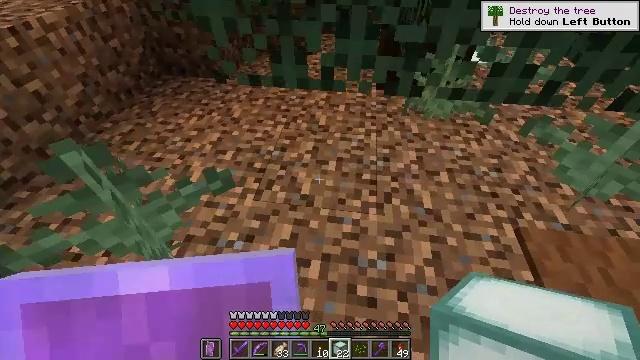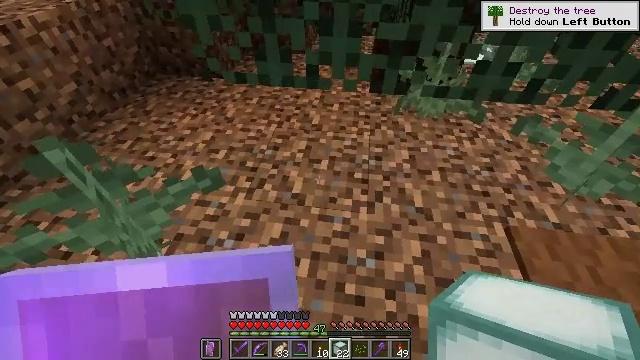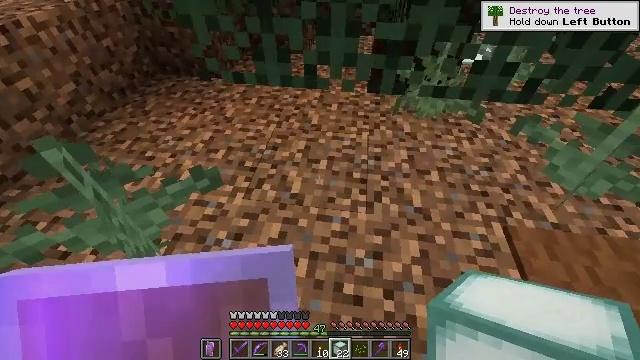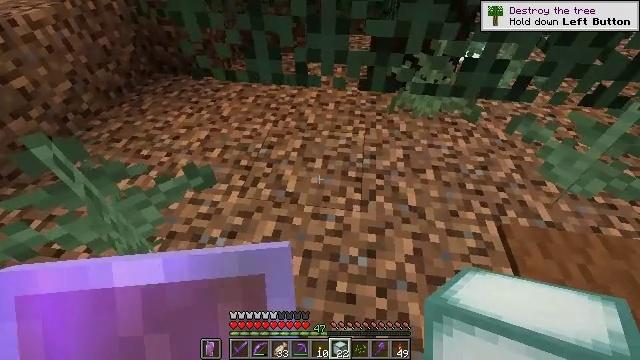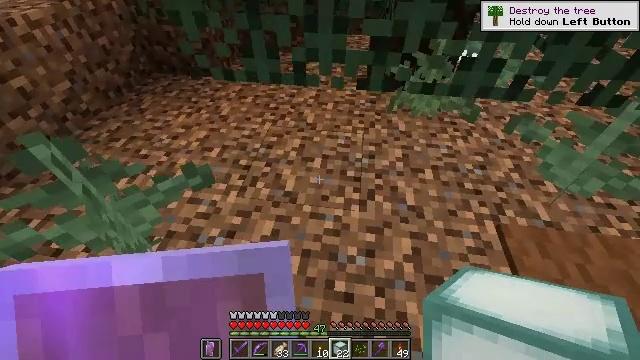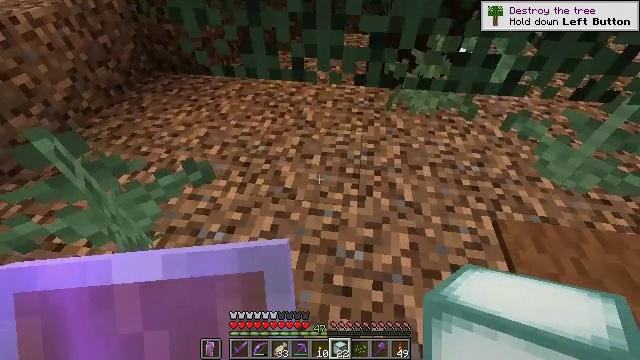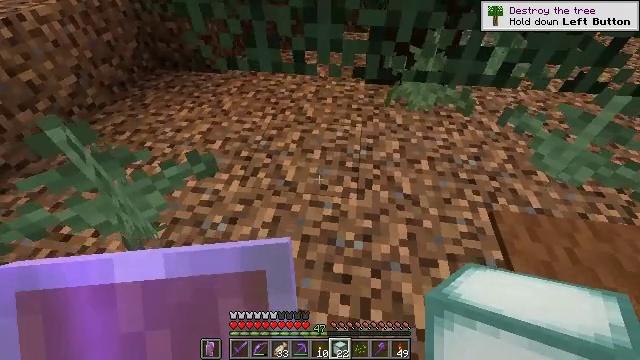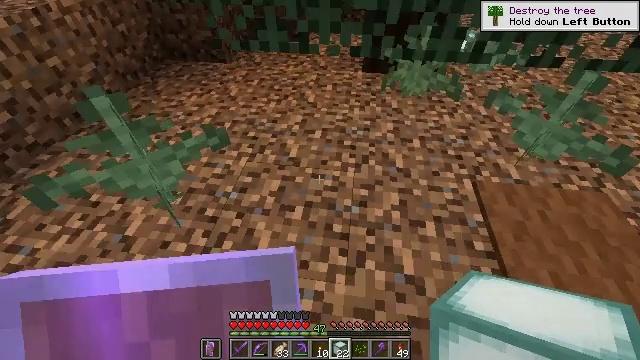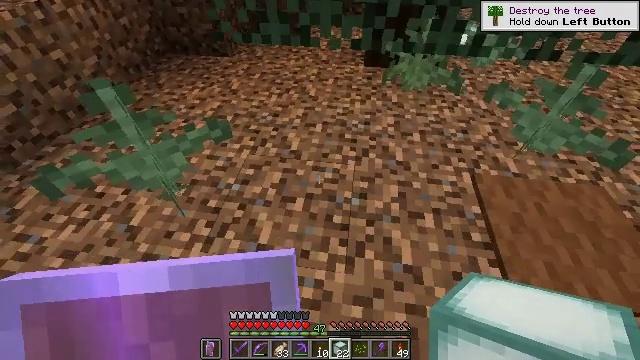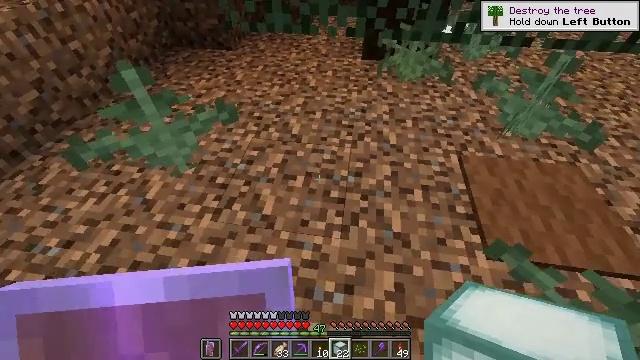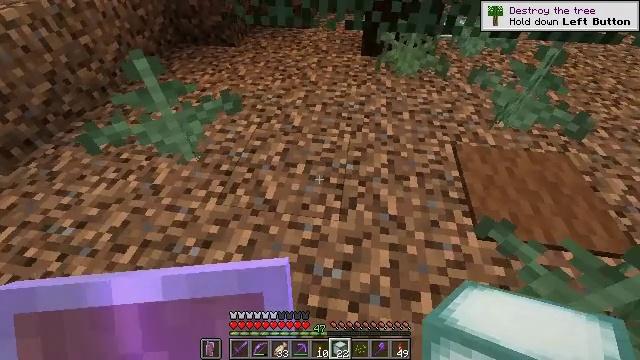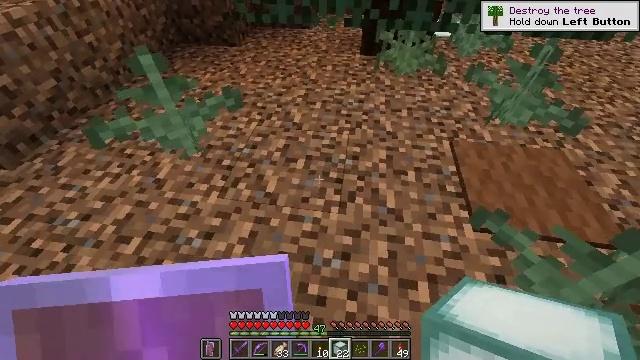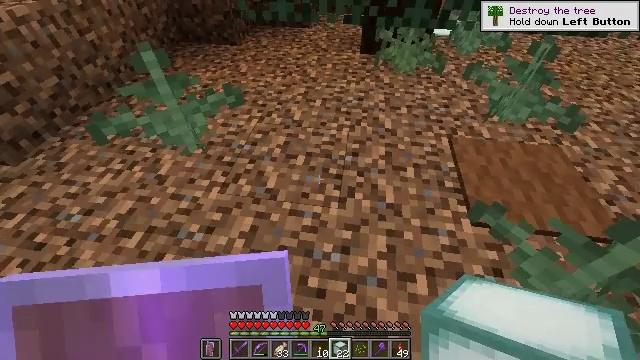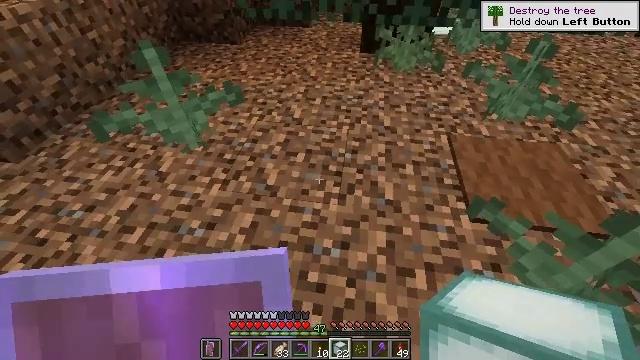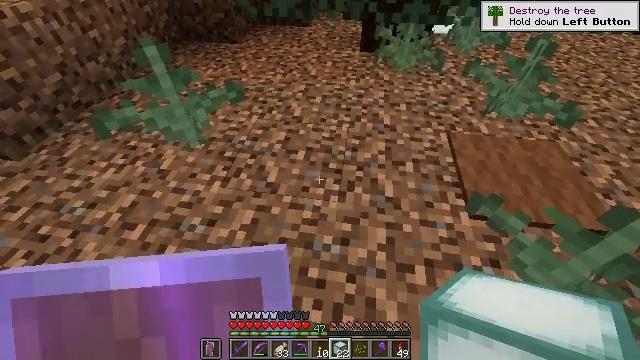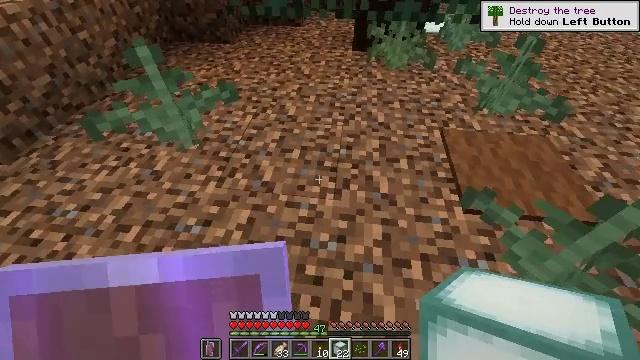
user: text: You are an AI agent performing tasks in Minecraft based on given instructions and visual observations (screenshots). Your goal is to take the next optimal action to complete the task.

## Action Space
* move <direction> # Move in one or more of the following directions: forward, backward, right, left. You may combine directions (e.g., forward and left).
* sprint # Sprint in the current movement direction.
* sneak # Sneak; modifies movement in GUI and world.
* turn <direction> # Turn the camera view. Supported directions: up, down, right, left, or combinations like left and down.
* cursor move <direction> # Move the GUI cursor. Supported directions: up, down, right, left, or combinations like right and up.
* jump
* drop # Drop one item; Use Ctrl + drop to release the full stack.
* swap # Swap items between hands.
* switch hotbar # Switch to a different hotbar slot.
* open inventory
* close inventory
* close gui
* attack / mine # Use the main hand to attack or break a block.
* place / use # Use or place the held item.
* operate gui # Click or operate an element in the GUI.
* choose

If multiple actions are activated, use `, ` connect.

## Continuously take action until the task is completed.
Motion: motion action
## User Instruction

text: Attack the ground to gather coarse dirt.
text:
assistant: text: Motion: no_op
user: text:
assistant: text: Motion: no_op
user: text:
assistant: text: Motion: no_op
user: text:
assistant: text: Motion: no_op
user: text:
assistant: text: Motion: move back
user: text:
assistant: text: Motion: move back
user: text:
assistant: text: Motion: move back
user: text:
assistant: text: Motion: move back
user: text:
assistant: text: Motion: move back
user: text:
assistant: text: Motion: no_op
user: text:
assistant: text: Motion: no_op
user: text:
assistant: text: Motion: no_op
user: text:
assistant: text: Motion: no_op
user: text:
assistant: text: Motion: no_op
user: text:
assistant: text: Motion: turn right
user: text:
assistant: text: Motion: turn right
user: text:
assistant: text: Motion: turn right
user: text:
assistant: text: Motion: turn right
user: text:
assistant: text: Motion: turn right
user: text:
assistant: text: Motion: turn right
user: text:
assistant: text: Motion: turn right
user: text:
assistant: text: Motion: turn right
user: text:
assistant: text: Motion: no_op
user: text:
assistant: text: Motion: attack / mine
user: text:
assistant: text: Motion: attack / mine
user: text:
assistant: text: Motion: move left, turn left, attack / mine
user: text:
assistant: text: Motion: move left, turn left
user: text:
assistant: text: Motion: move left
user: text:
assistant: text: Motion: move left
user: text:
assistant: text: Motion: no_op